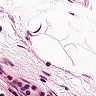
Metastatic tissue present: no